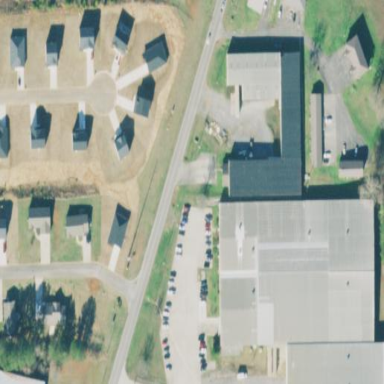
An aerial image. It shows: Part of building.